Question: I developed an Android scientific calculator with Delphi XE5 and when I tested it on my Samsung Galaxy Advance (Android 2.3.0) I always see "Project1" as file name. Here is a picture:
.
I want to change this name to "Risolutore Equazioni." How could I do it?
I changed the 'label' on the Android manifest xml but nothing happened.
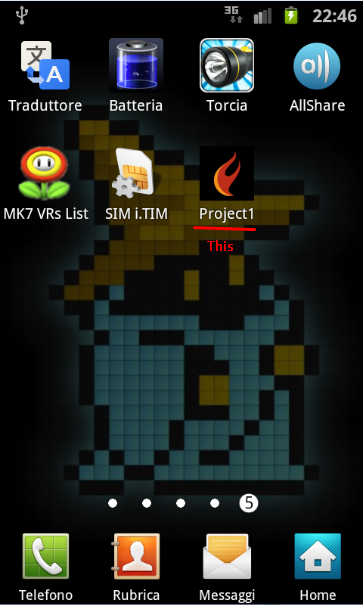
Answer: you have to change it in the manifest (label), use a string resource. Since you said you already did that.. try changing the string "app_name" to the name you want.
Or if it's ready to be exported export as APK and name it when exporting. That's how you'll do to get into the market anyways.
check android dev site
<URL>